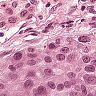
Metastatic tissue present: yes